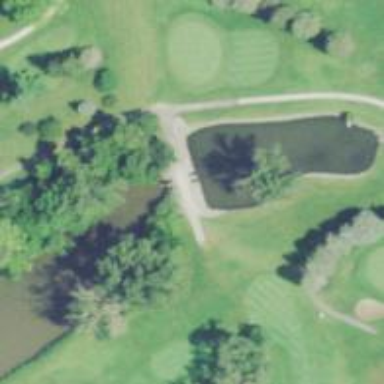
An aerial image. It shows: Path used for both walking and golf.